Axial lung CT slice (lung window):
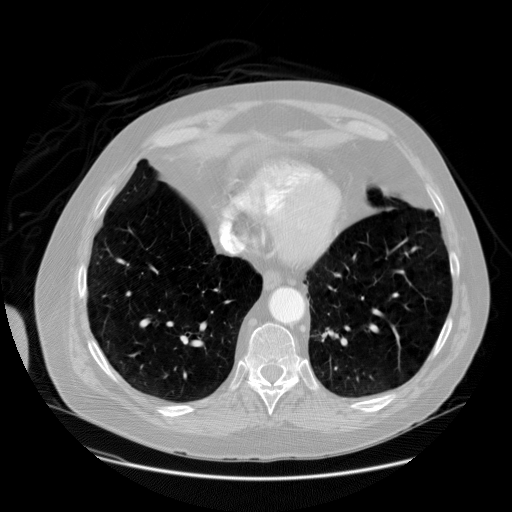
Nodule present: no